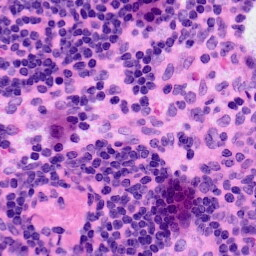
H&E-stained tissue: LymphNode